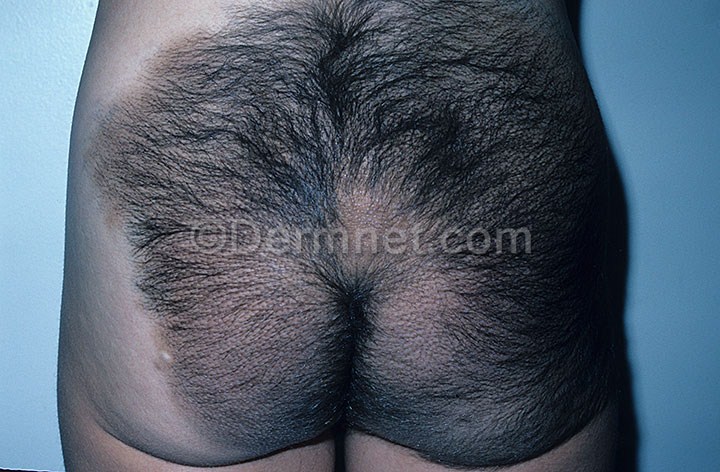
Disease: Melanoma Skin Cancer Nevi and Moles